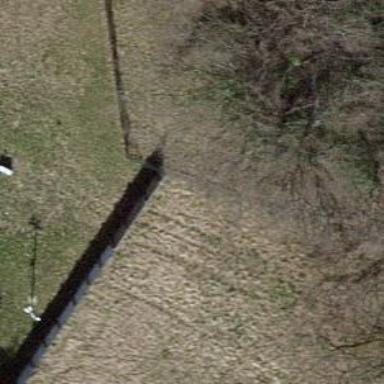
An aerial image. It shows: Fence is in the image.